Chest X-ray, PA view. Patient: 55 years old, sex F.
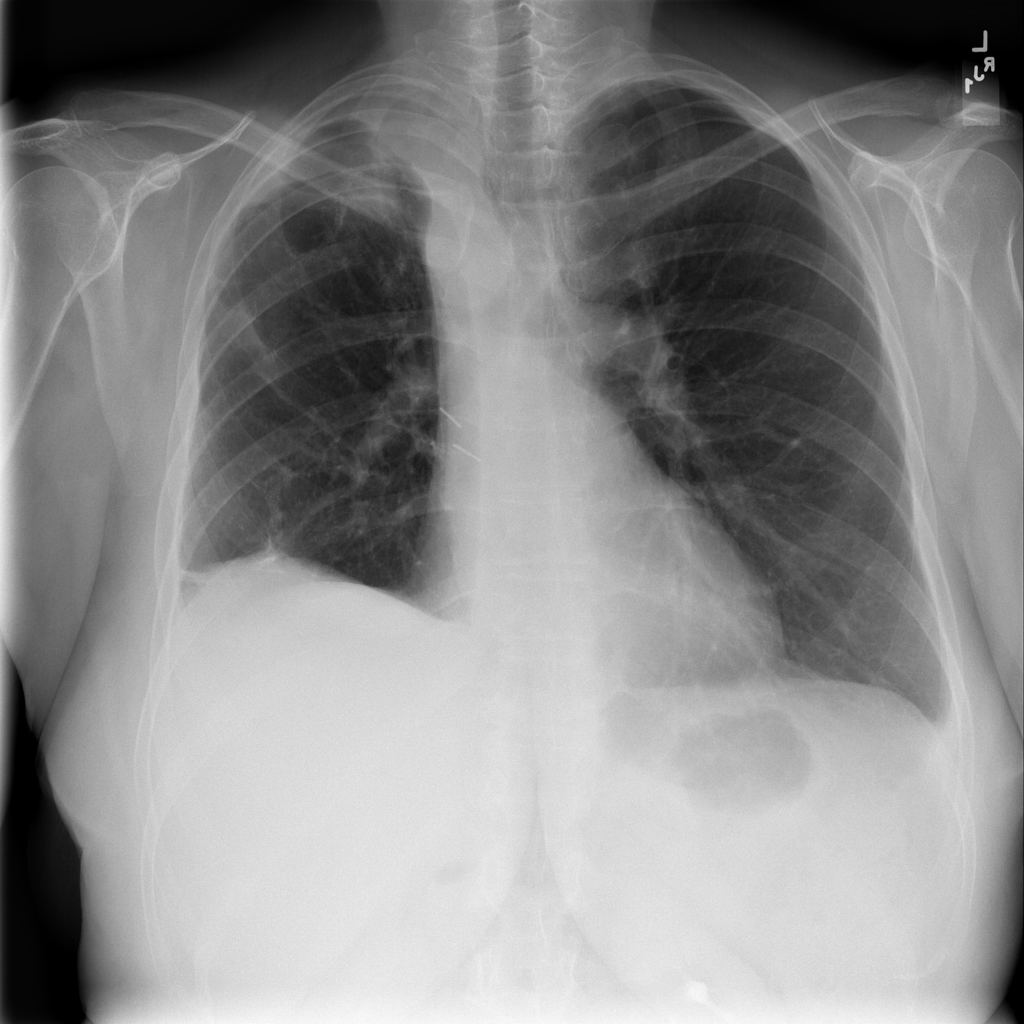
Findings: Consolidation, Infiltration